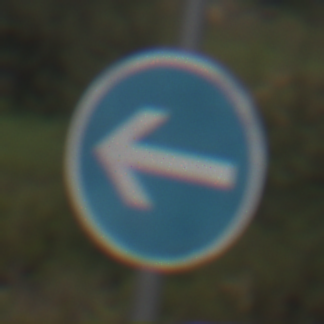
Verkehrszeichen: VorgeschriebeneFahrtrichtungHierLinks
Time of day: Midday
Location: Outdoor (Nature)
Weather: PartlyCloudy
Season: NotSpecified
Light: Natural